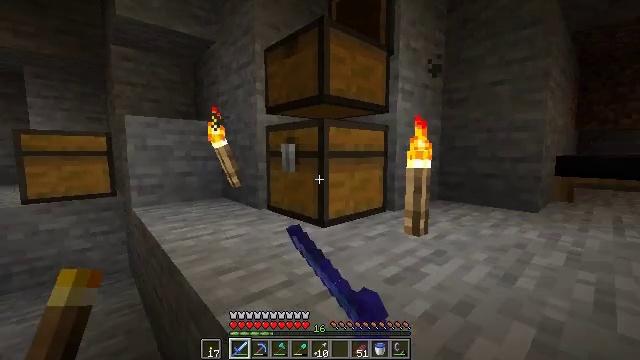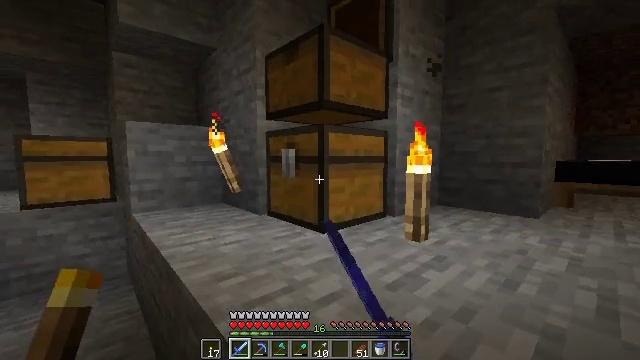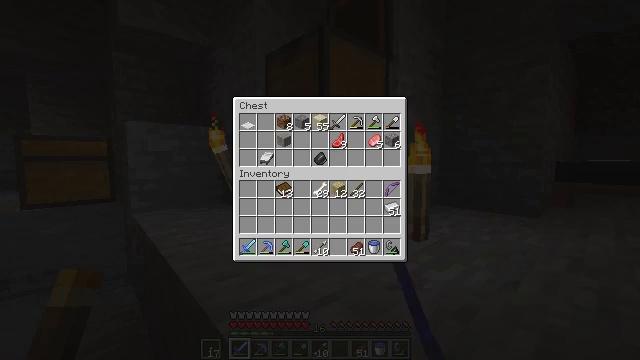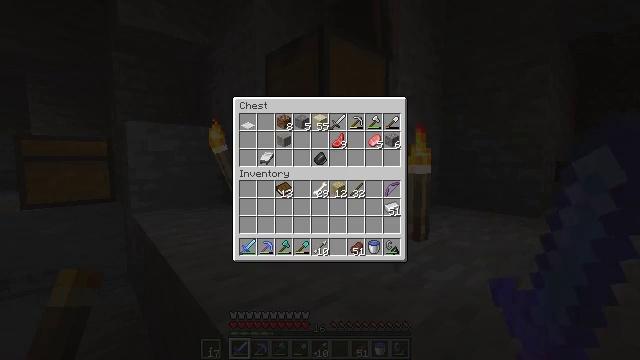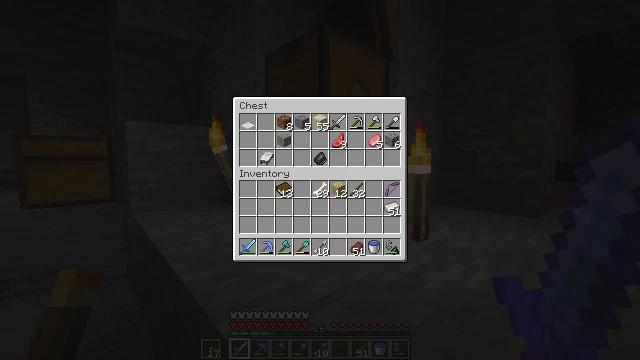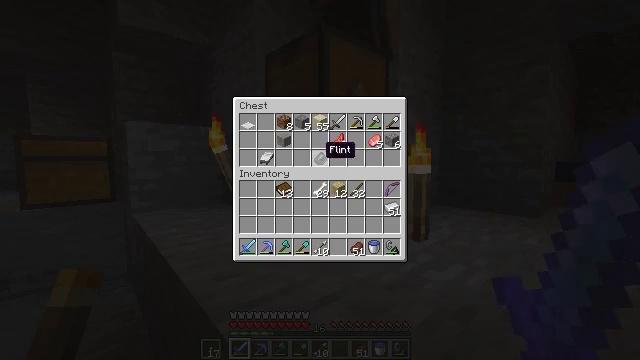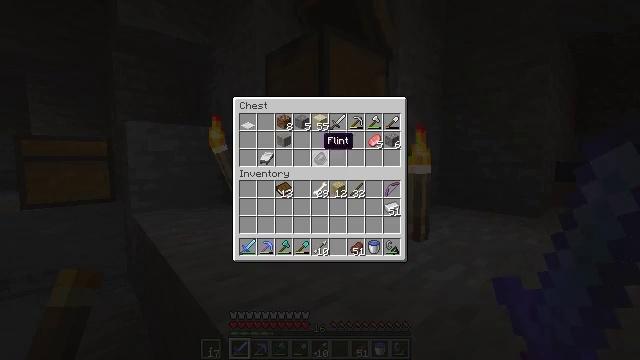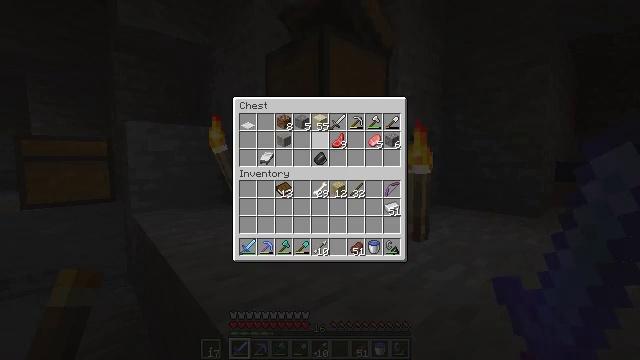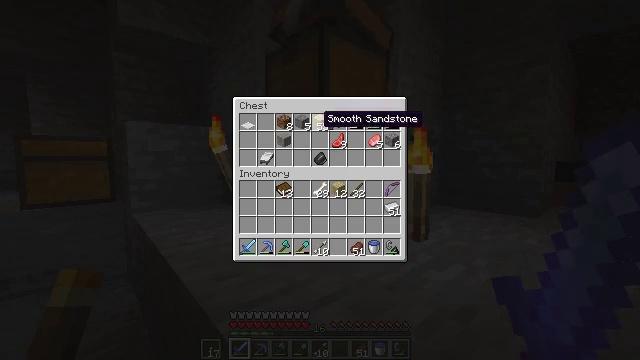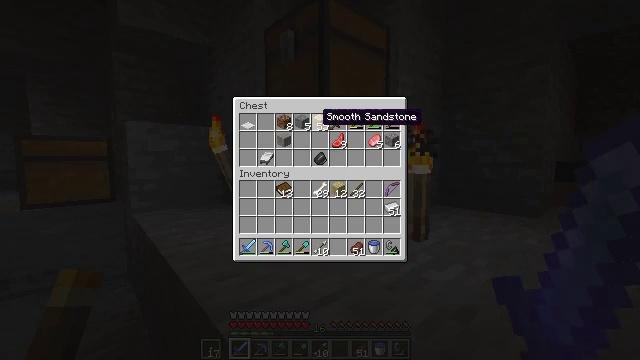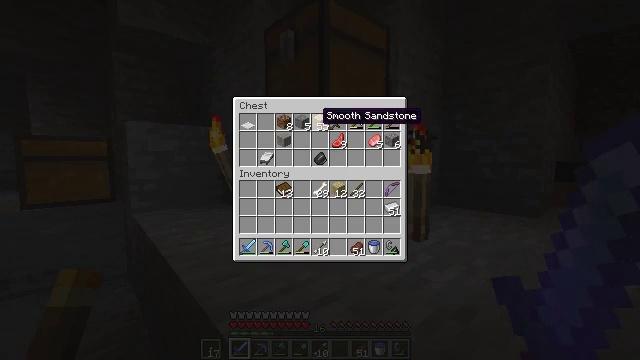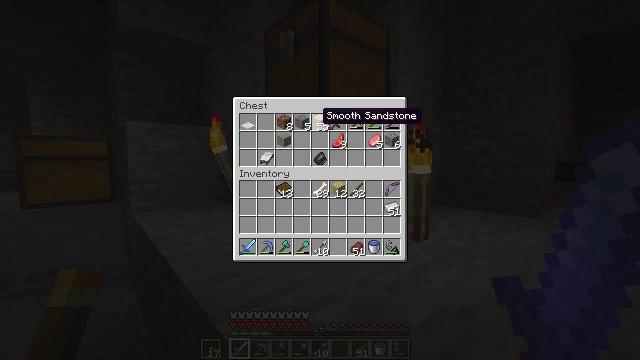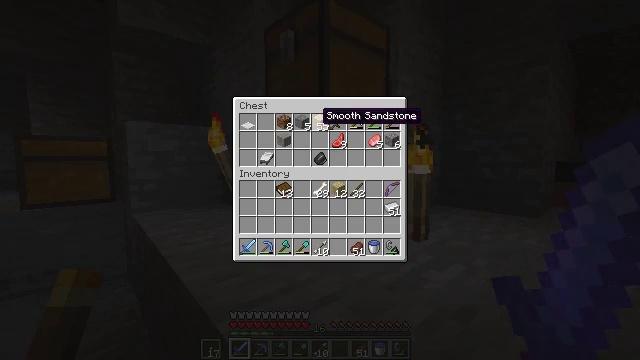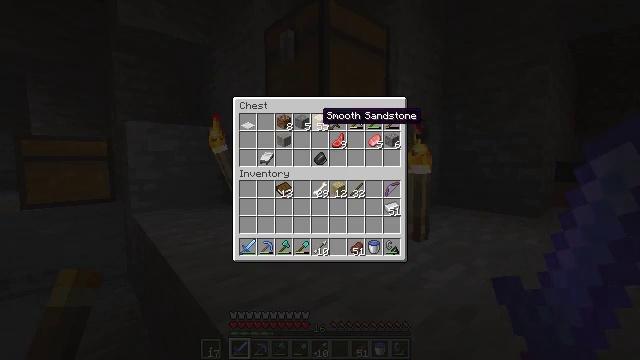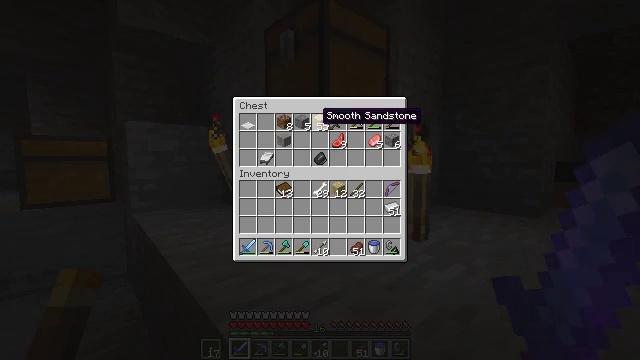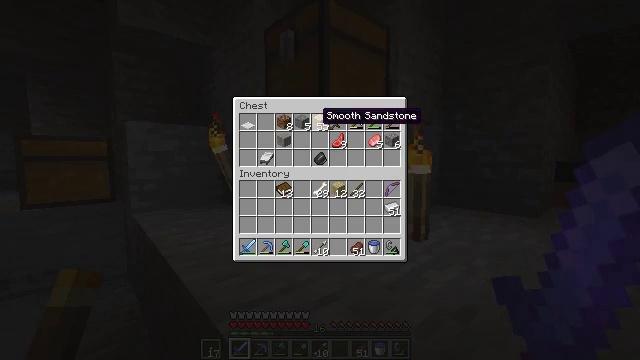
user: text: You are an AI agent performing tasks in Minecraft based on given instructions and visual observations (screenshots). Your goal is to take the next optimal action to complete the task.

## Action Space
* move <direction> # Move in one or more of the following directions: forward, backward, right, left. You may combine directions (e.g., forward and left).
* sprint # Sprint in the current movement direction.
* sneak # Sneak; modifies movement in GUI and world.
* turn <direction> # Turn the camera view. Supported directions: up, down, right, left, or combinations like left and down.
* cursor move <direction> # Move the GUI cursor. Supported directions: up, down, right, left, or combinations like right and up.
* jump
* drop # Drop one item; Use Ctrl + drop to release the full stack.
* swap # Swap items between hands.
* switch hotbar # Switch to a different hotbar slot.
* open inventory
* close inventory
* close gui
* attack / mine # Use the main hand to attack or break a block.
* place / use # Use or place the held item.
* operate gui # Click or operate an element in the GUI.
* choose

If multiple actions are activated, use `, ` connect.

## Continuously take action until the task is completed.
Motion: motion action
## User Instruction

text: craft item smooth sandstone slab
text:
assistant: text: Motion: turn up
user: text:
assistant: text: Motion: turn up
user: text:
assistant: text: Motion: no_op
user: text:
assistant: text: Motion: no_op
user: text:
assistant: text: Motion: turn up
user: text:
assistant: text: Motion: turn up
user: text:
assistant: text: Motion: turn up
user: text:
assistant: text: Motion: no_op
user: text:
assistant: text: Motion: no_op
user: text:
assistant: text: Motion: no_op
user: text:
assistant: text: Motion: no_op
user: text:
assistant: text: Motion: no_op
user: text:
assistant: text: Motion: sneak
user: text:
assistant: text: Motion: sneak
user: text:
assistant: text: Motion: sneak
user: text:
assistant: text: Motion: sneak
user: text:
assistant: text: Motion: sneak
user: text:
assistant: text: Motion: sneak, attack / mine
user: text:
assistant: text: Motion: sneak, attack / mine
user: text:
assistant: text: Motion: sneak
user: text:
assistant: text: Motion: turn right
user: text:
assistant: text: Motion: turn right and down
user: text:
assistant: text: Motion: turn right and down
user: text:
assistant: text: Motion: turn right
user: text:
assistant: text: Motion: turn right
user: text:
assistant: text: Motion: turn right
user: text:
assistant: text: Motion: no_op
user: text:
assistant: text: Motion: move forward
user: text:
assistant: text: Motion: move forward, turn down
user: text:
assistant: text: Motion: move forward, turn right and down, jump